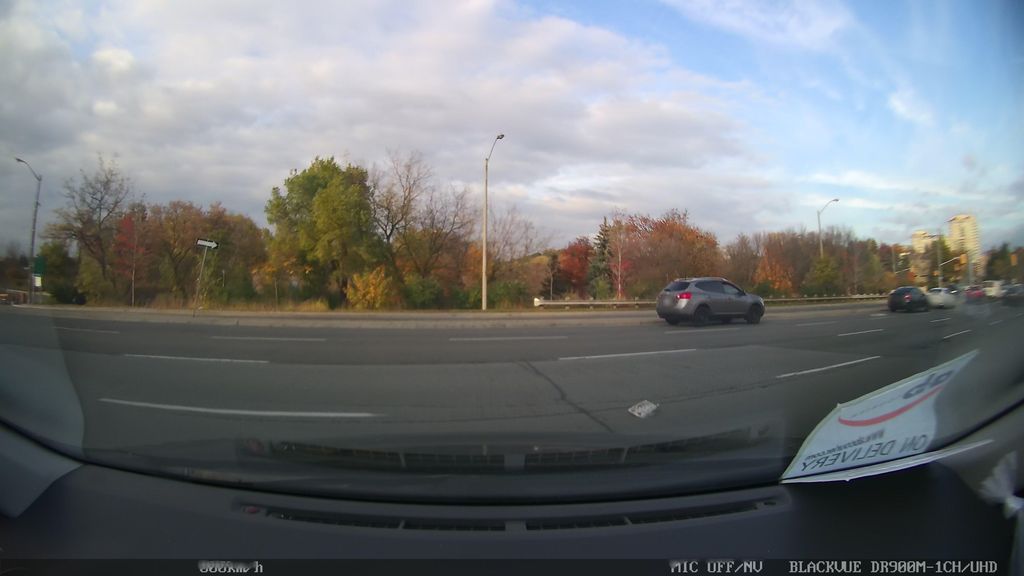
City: toronto